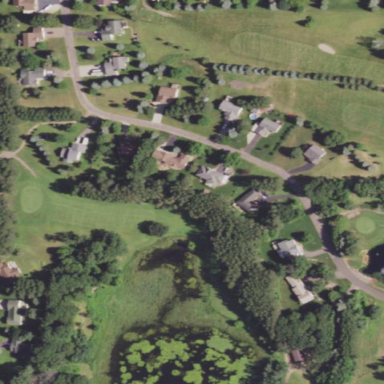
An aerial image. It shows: Golf course surrounded by greenery.